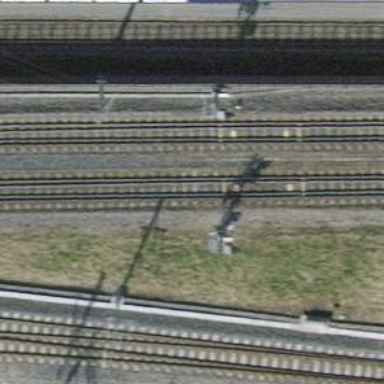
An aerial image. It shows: Railway signal.